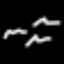
Label: squiggle